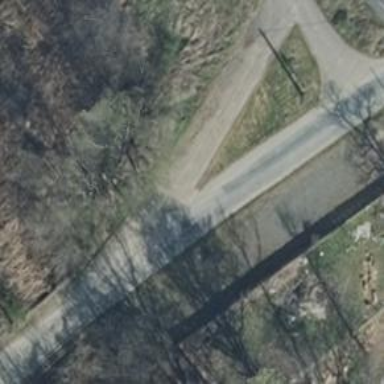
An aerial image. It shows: Service road with surface made of concrete plates.